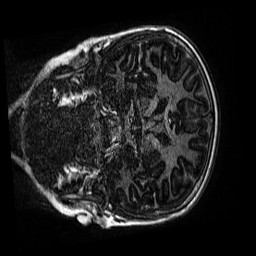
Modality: MP2RAGE
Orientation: coronal
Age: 9
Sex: male
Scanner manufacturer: siemens
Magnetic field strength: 3 T
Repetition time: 4 s
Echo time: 0.00299 s